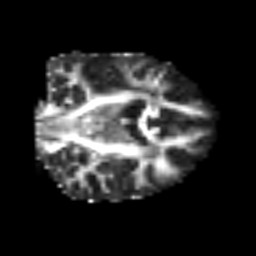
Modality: FA
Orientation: coronal
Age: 56
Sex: male
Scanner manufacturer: siemens
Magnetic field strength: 3 T
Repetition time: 6.1 s
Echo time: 0.101 s